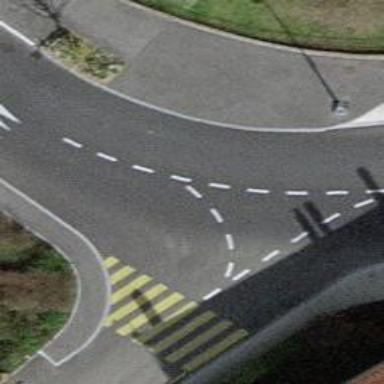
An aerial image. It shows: Zebra crossing for pedestrians.